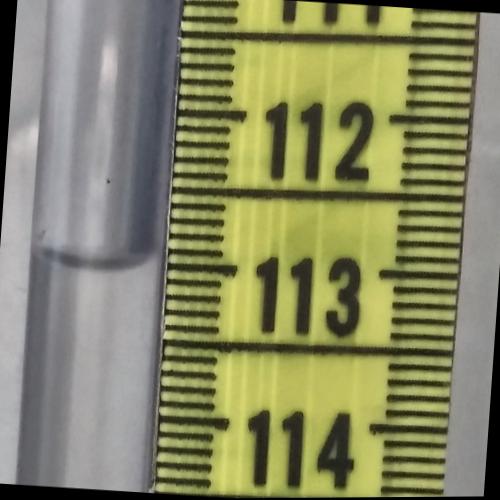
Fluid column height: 113.0 cm